Field crop: tomato
Growth stage: 1
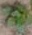
Species: solanum